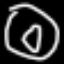
Label: donut